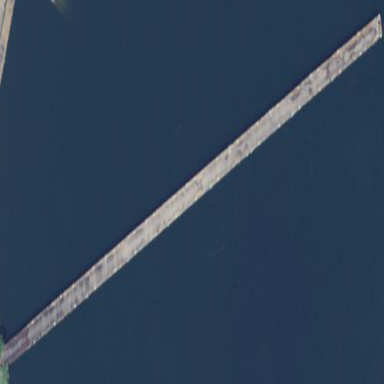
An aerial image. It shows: Man-made pier.